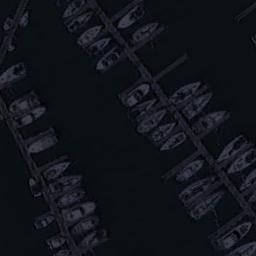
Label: harbor